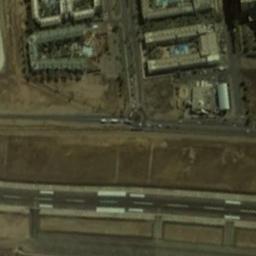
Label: runway